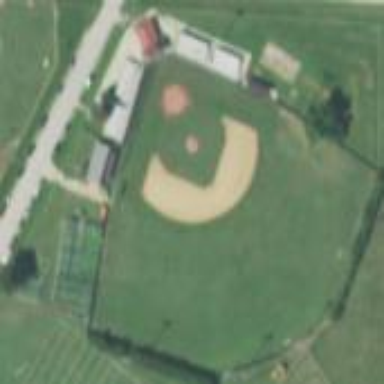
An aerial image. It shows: Stadium for baseball surrounded by fence.